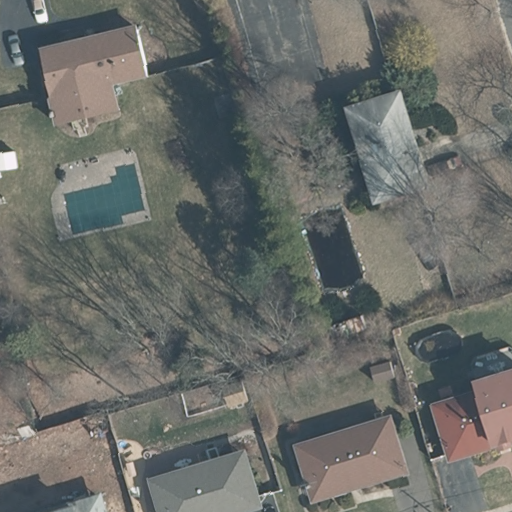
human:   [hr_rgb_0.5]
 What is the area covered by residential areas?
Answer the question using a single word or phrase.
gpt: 9196m2

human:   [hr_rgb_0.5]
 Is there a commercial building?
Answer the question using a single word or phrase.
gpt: no

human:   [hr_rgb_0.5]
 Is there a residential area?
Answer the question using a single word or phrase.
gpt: yes

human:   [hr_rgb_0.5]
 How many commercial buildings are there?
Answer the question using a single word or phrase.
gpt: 0

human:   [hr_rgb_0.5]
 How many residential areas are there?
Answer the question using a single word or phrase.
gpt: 1

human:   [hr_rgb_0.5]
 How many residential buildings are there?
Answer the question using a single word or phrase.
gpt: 6

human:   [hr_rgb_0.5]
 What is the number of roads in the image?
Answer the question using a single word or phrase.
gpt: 0

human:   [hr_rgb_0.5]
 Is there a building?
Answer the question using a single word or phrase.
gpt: yes

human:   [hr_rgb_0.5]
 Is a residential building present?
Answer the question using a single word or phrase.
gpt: yes

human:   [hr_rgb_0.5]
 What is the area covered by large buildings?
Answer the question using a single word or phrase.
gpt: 0m2

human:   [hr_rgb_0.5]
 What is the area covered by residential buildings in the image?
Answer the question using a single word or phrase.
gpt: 1126m2

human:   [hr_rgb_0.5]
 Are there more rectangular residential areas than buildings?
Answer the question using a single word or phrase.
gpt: no

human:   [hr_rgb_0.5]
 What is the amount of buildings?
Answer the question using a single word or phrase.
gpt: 6

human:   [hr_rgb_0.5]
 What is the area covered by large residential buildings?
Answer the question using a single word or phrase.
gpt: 0m2

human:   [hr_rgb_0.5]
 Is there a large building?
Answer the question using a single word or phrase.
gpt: no

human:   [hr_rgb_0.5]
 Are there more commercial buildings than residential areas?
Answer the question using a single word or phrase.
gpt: no

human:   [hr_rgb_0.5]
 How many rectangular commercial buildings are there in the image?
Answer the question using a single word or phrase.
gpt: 0

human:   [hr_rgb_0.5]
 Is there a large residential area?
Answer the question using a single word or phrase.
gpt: yes

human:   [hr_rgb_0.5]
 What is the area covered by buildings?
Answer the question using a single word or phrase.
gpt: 1126m2

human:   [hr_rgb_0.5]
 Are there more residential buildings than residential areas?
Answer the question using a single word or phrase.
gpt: yes

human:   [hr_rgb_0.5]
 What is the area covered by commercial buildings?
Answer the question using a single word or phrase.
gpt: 0m2

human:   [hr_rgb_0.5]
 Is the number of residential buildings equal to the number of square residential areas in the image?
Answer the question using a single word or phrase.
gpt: no

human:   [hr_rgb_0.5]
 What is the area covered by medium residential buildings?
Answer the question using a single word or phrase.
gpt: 1105m2

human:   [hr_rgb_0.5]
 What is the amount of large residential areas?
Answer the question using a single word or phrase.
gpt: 1

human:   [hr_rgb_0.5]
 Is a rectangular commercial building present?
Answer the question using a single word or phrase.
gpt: no

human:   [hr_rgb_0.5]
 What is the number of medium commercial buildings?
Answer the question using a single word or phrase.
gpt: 0

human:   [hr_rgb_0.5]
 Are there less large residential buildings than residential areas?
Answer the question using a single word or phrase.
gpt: yes

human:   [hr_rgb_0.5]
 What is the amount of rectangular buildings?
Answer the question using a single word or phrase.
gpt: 6

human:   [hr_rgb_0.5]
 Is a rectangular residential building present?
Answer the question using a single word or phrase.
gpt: yes

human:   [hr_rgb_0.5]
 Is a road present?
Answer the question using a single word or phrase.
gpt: no

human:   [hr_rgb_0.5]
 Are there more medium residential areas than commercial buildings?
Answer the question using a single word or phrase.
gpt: no

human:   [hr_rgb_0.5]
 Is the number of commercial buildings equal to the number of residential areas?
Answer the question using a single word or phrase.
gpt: no

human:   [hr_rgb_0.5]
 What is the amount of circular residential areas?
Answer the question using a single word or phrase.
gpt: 0

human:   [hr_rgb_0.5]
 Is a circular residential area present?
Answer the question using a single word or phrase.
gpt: no

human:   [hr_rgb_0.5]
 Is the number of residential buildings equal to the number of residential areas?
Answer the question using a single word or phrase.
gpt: no

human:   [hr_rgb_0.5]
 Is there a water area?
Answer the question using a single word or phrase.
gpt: no

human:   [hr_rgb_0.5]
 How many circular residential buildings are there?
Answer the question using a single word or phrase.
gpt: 0

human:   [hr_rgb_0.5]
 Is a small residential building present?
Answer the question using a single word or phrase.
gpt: yes

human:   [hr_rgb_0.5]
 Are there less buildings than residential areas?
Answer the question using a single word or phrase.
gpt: no

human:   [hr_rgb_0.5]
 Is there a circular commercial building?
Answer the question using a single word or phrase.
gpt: no

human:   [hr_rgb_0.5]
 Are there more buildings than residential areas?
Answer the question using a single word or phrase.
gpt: yes

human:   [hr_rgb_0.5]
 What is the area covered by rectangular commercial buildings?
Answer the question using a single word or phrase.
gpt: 0m2

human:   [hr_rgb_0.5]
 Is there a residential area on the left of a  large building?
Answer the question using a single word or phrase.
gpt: no

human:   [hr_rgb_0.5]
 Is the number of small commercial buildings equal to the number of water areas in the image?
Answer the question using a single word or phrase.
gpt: yes

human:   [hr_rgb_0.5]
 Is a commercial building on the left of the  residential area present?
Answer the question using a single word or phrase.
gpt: no

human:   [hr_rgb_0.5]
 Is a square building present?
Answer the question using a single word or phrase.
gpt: no

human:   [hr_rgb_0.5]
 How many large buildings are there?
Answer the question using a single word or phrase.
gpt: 0

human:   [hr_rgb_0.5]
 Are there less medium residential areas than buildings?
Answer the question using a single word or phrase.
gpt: yes

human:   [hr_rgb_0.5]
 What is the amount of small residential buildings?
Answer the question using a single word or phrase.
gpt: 1

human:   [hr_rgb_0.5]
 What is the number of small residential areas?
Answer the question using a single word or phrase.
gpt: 0

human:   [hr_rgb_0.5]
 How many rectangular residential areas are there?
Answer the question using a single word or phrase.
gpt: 0

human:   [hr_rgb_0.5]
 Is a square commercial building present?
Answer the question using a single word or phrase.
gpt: no

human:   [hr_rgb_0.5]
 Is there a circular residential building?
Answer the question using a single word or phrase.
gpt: no

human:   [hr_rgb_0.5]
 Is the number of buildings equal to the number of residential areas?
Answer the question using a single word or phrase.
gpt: no

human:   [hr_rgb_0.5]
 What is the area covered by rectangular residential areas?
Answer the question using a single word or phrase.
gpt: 0m2

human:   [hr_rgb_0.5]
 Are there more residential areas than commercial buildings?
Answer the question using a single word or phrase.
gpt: yes

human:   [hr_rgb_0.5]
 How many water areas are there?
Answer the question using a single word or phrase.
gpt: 0

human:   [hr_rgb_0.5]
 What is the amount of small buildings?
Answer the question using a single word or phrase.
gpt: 1

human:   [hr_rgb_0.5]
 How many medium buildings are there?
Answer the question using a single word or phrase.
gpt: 5

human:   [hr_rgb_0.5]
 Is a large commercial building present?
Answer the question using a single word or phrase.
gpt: no

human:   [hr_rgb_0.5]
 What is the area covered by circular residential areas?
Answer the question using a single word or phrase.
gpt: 0m2

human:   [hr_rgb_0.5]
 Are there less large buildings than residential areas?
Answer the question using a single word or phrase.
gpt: yes

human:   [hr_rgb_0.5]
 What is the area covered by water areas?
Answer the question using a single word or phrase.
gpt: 0m2

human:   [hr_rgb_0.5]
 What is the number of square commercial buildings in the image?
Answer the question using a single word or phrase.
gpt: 0